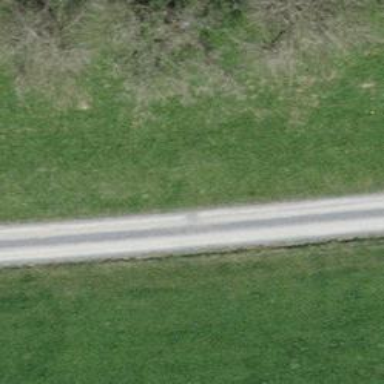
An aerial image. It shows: Gravel track road.